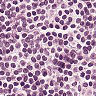
Metastatic tissue present: no